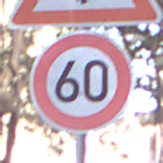
Verkehrszeichen: Geschwindigkeit60
Zusatzzeichen oben: SchneeOderEisglaette
Umgebung: Outdoor, Suburban
Tageszeit: MorningAfternoon
Wetter: PartlyCloudy
Licht: Natural
Jahreszeit: NotSpecified
Kontrast: LowContrast